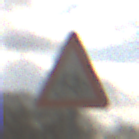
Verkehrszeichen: RadverkehrRechts
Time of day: MorningAfternoon
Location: Outdoor (Suburban)
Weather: Overcast
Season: NotSpecified
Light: Natural